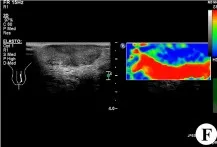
A 67-year-old patient with EMPD. Elastography showed blue color in and around the lesion, which was valued to be hard in a score of 4 (F).
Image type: radiology (mri)